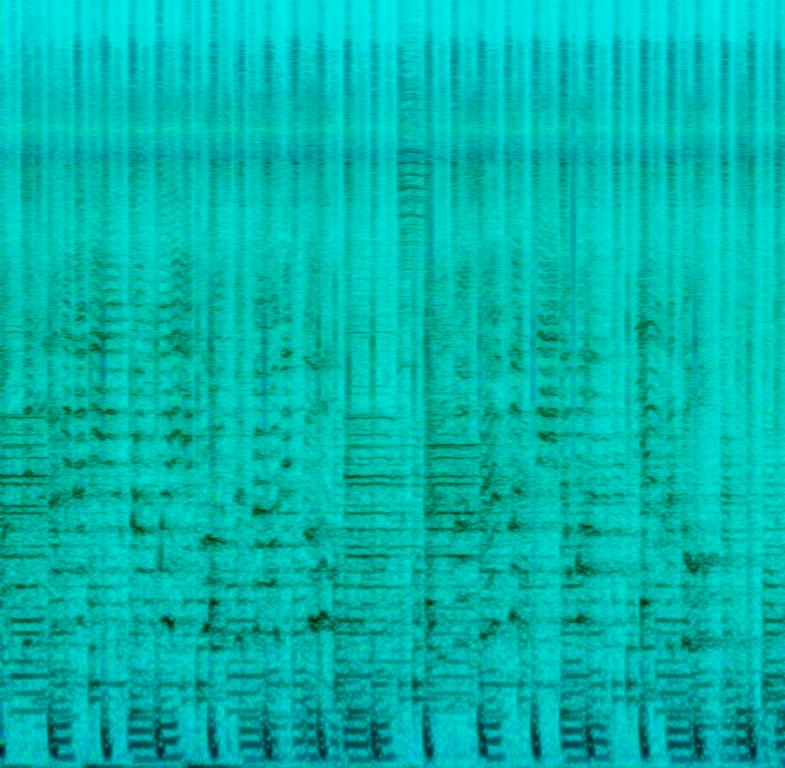
The low quality recording features a funk song that consists of passionate male vocal singing over shimmering open hats and shakers, funky and groovy keys melody, groovy bass, wooden percussive elements and "4 on the floor" kick pattern. It is noisy, but also funky and the stereo image is unbalanced, as the song is leaning towards the right channel.